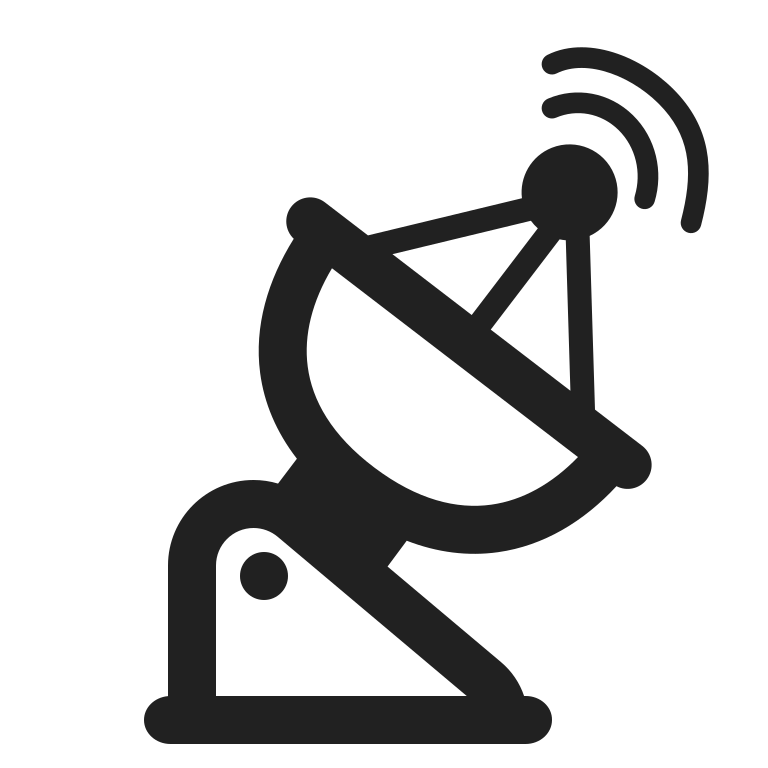
satellite antenna high contrast